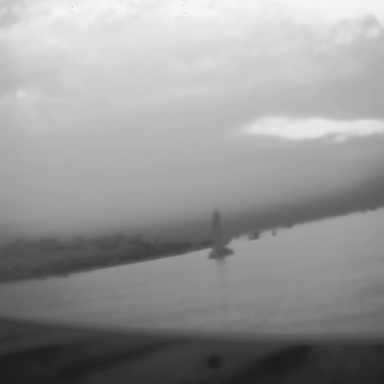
There is a sailboat in the infrared image.